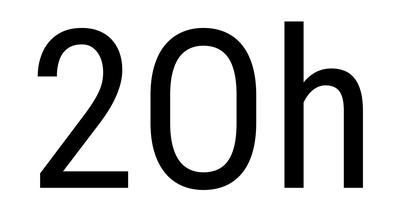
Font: Roboto_Condensed_Regular